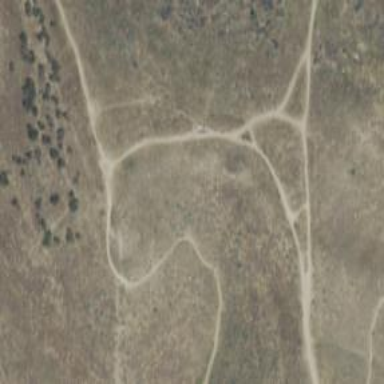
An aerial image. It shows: Path with excellent trail visibility.